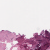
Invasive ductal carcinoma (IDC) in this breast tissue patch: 0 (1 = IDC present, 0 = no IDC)